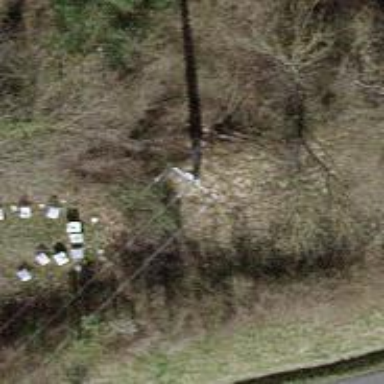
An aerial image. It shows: Minor power line with three cables.